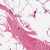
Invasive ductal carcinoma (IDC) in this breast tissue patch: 0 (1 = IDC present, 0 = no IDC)